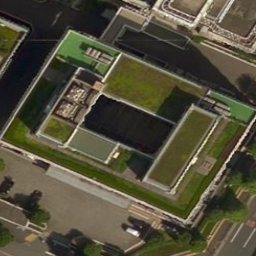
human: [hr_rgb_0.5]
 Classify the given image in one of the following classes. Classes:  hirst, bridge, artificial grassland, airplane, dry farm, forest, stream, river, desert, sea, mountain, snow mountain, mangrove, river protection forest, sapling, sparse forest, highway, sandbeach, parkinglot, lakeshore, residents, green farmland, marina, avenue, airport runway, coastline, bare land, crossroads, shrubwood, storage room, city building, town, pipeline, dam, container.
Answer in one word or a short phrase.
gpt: city building